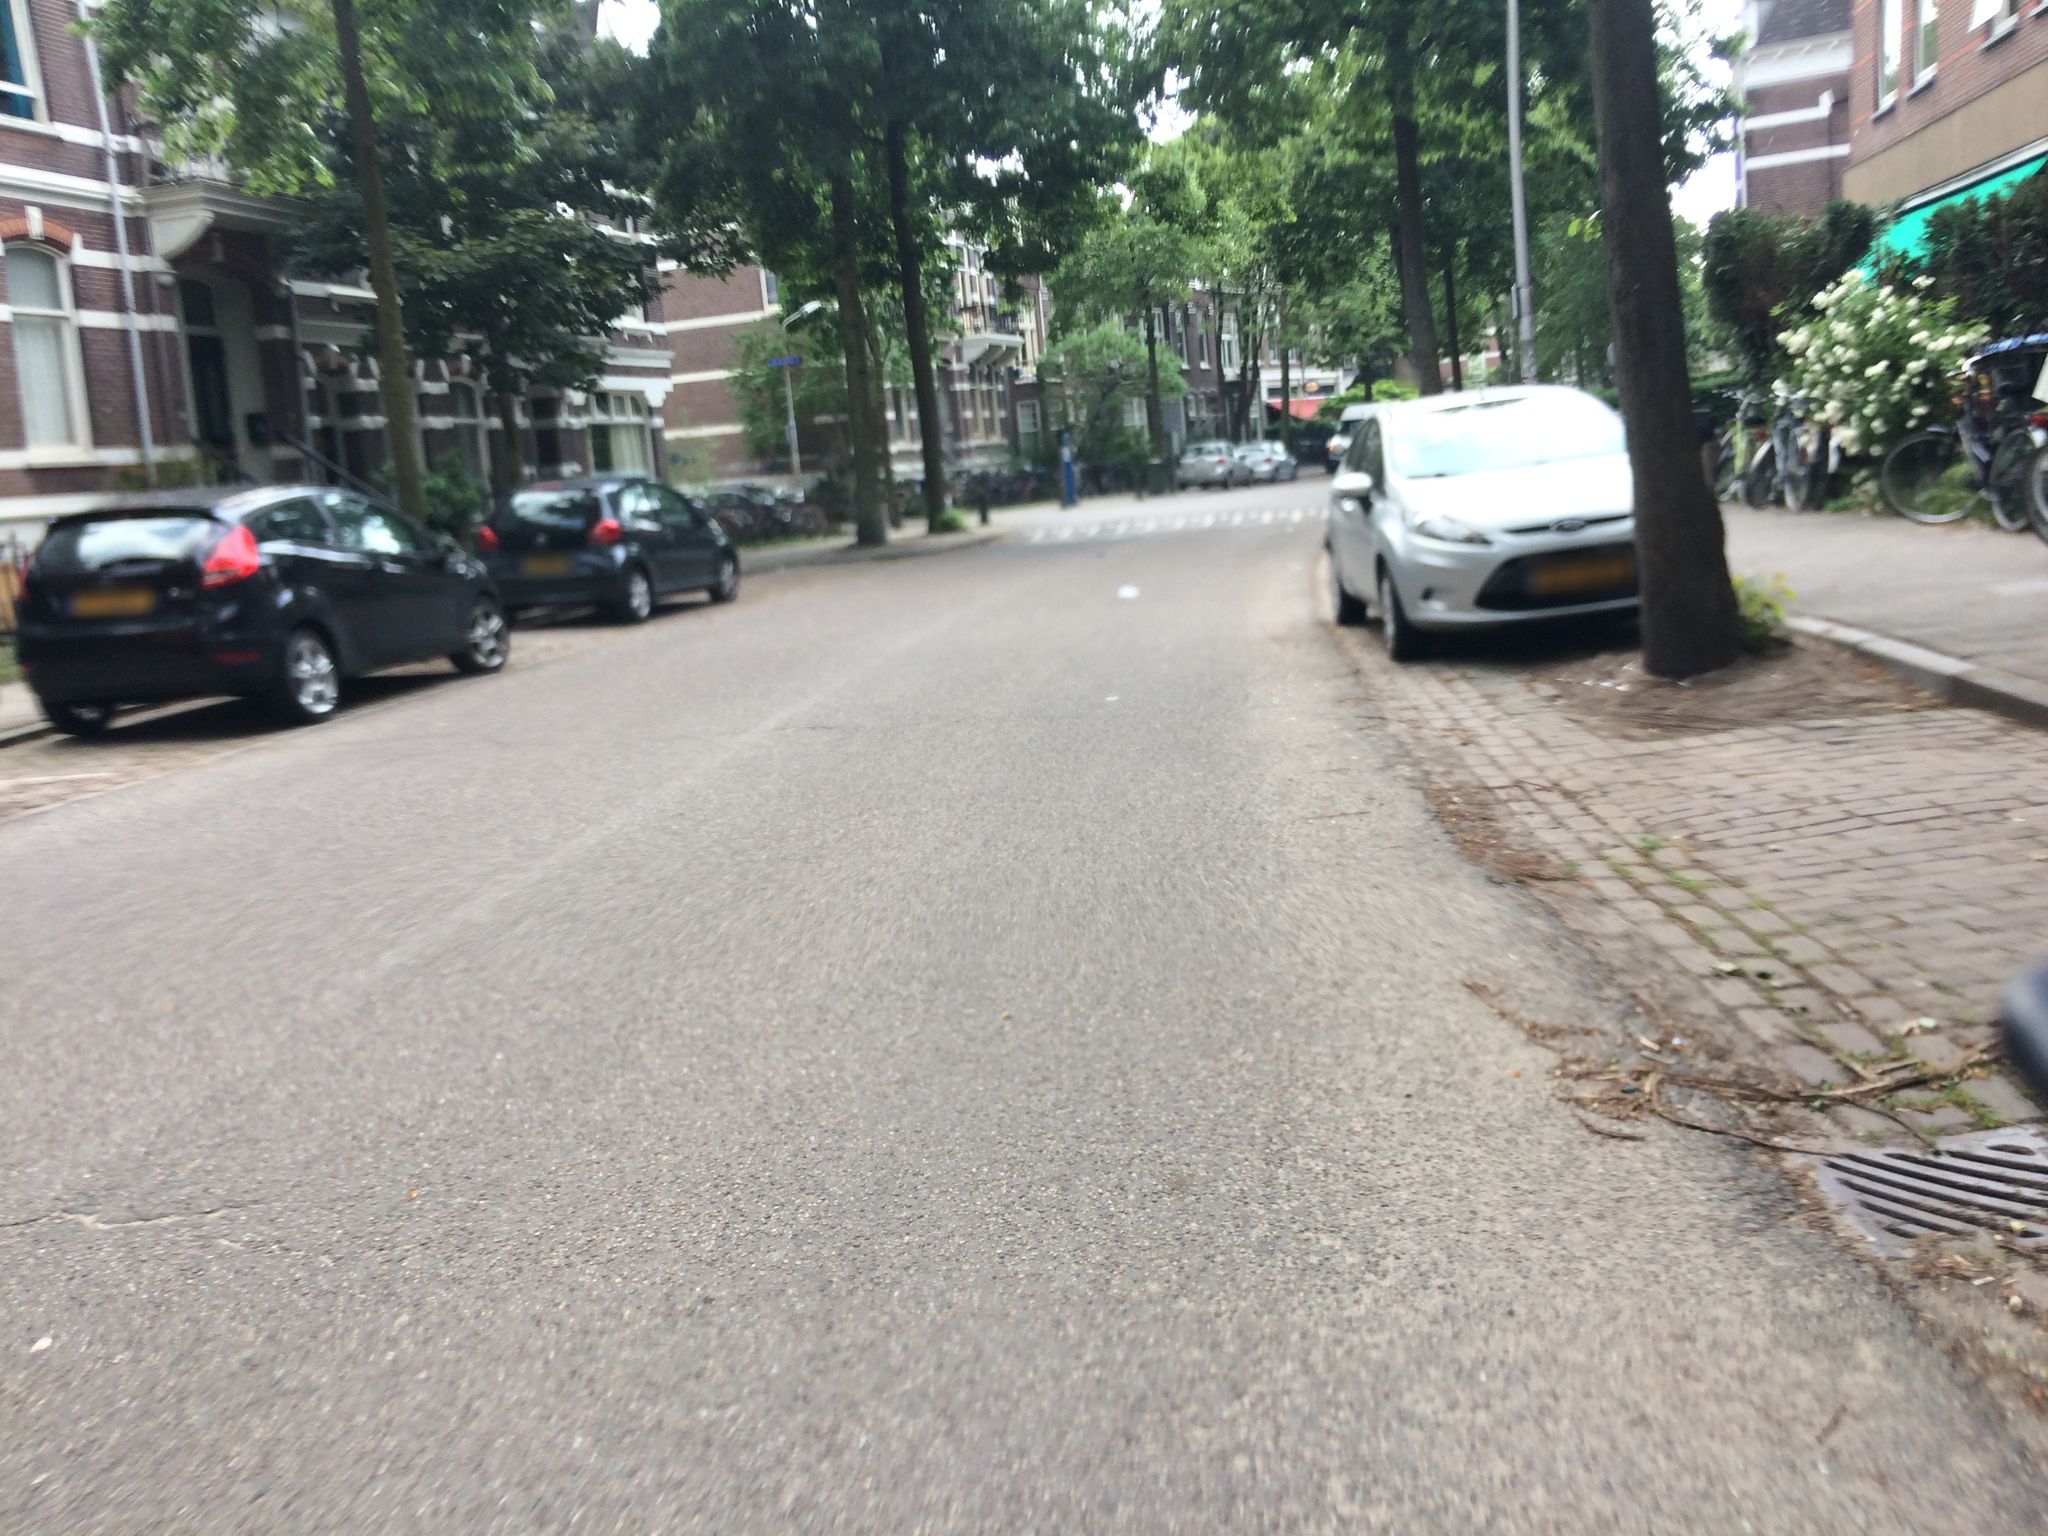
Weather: clear
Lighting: day
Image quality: good
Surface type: walking surface
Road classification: residential
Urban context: urban centre
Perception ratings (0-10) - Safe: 3.54, Lively: 8.98, Beautiful: 9.69, Boring: 0.9, Depressing: 3, Wealthy: 7.93